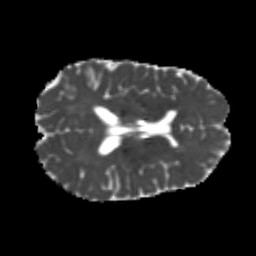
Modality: MD
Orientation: axial
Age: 23
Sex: male
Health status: healthy
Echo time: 0.074 s